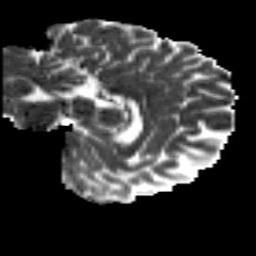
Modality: MD
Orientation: sagittal
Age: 21
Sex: male
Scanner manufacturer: siemens
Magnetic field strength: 3 T
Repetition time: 8.8 s
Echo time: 0.085 s